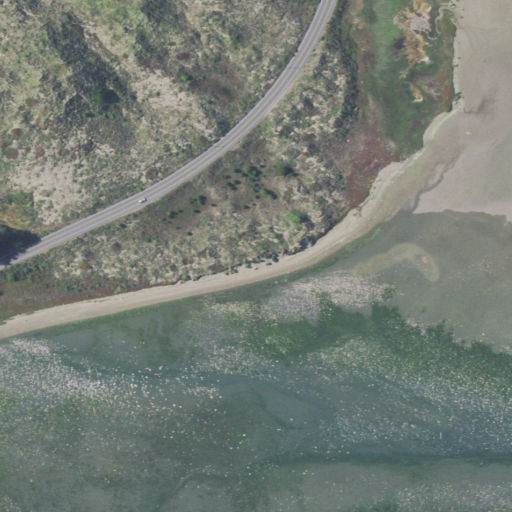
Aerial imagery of cape in California named Gaffney Point containing open water, shrub, low intensity development, woody wetlands, medium intensity development, barren land, and herbaceous wetlands